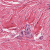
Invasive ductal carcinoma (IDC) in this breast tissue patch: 0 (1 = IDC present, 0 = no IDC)